高一 · 代数
函数 $f(x)=x^{2}+m x-6$ 的一个零点是 -6 , 则另一个零点是

零点个数为
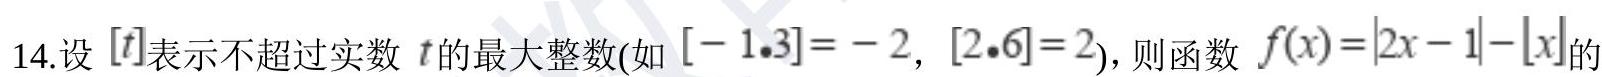
答案: 1
解析: 依题意得: $f(-6)=0$, 则 $36-6 m-6=0$ 解得 $m=5$.

所以 $f(x)=x^{2}+5 x-6=0$ 的两根为 $1,-6$, 故 1 为函数的另一个零点.

故答案为: 1

【分析】由已知函数的零点 $f(-6)=0$ 列式, 解得 $m=5$, 得到函数的解析式, 即可求出函数的另一个零点.